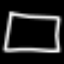
Label: square